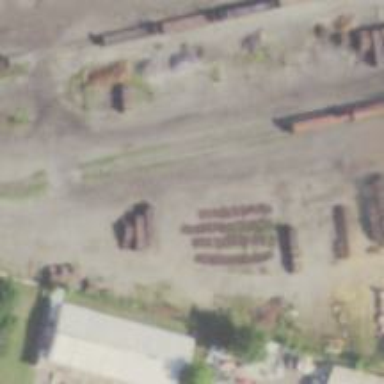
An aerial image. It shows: Abandoned railway spur.